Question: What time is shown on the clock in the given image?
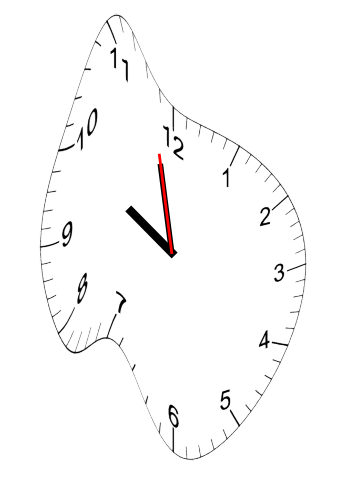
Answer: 09:57:58